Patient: sex M, age 74
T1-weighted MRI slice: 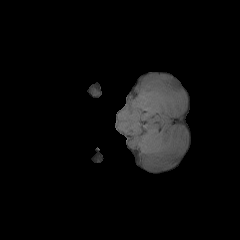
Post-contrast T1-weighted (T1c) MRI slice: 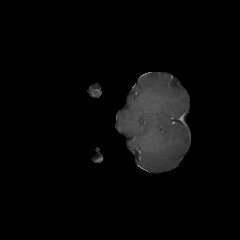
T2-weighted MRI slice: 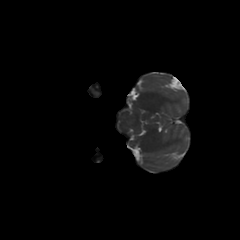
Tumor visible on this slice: no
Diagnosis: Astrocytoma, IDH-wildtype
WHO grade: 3